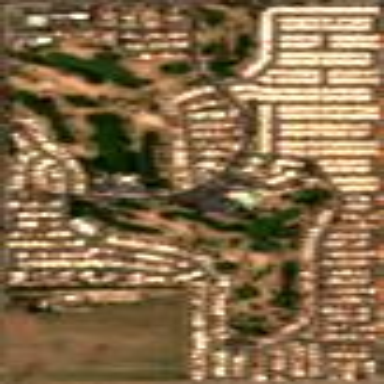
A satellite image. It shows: Residential area consisting of single-family homes.